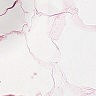
Metastatic tissue present: no